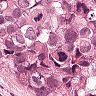
Metastatic tissue present: yes